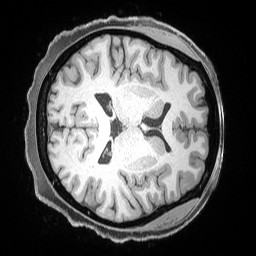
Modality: T1w
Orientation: axial
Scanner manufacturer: siemens
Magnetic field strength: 3 T
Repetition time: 2.53 s
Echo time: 0.00169 s